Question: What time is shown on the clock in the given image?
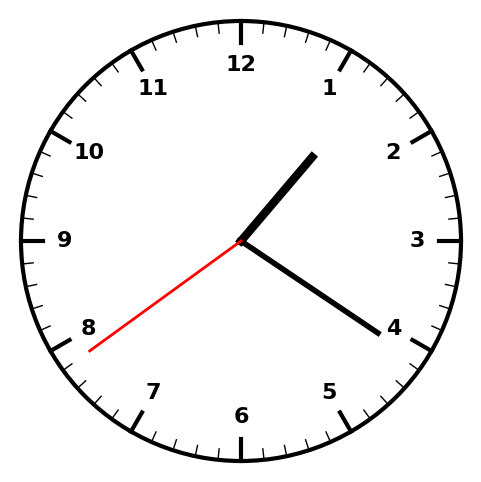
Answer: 01:20:39